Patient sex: F
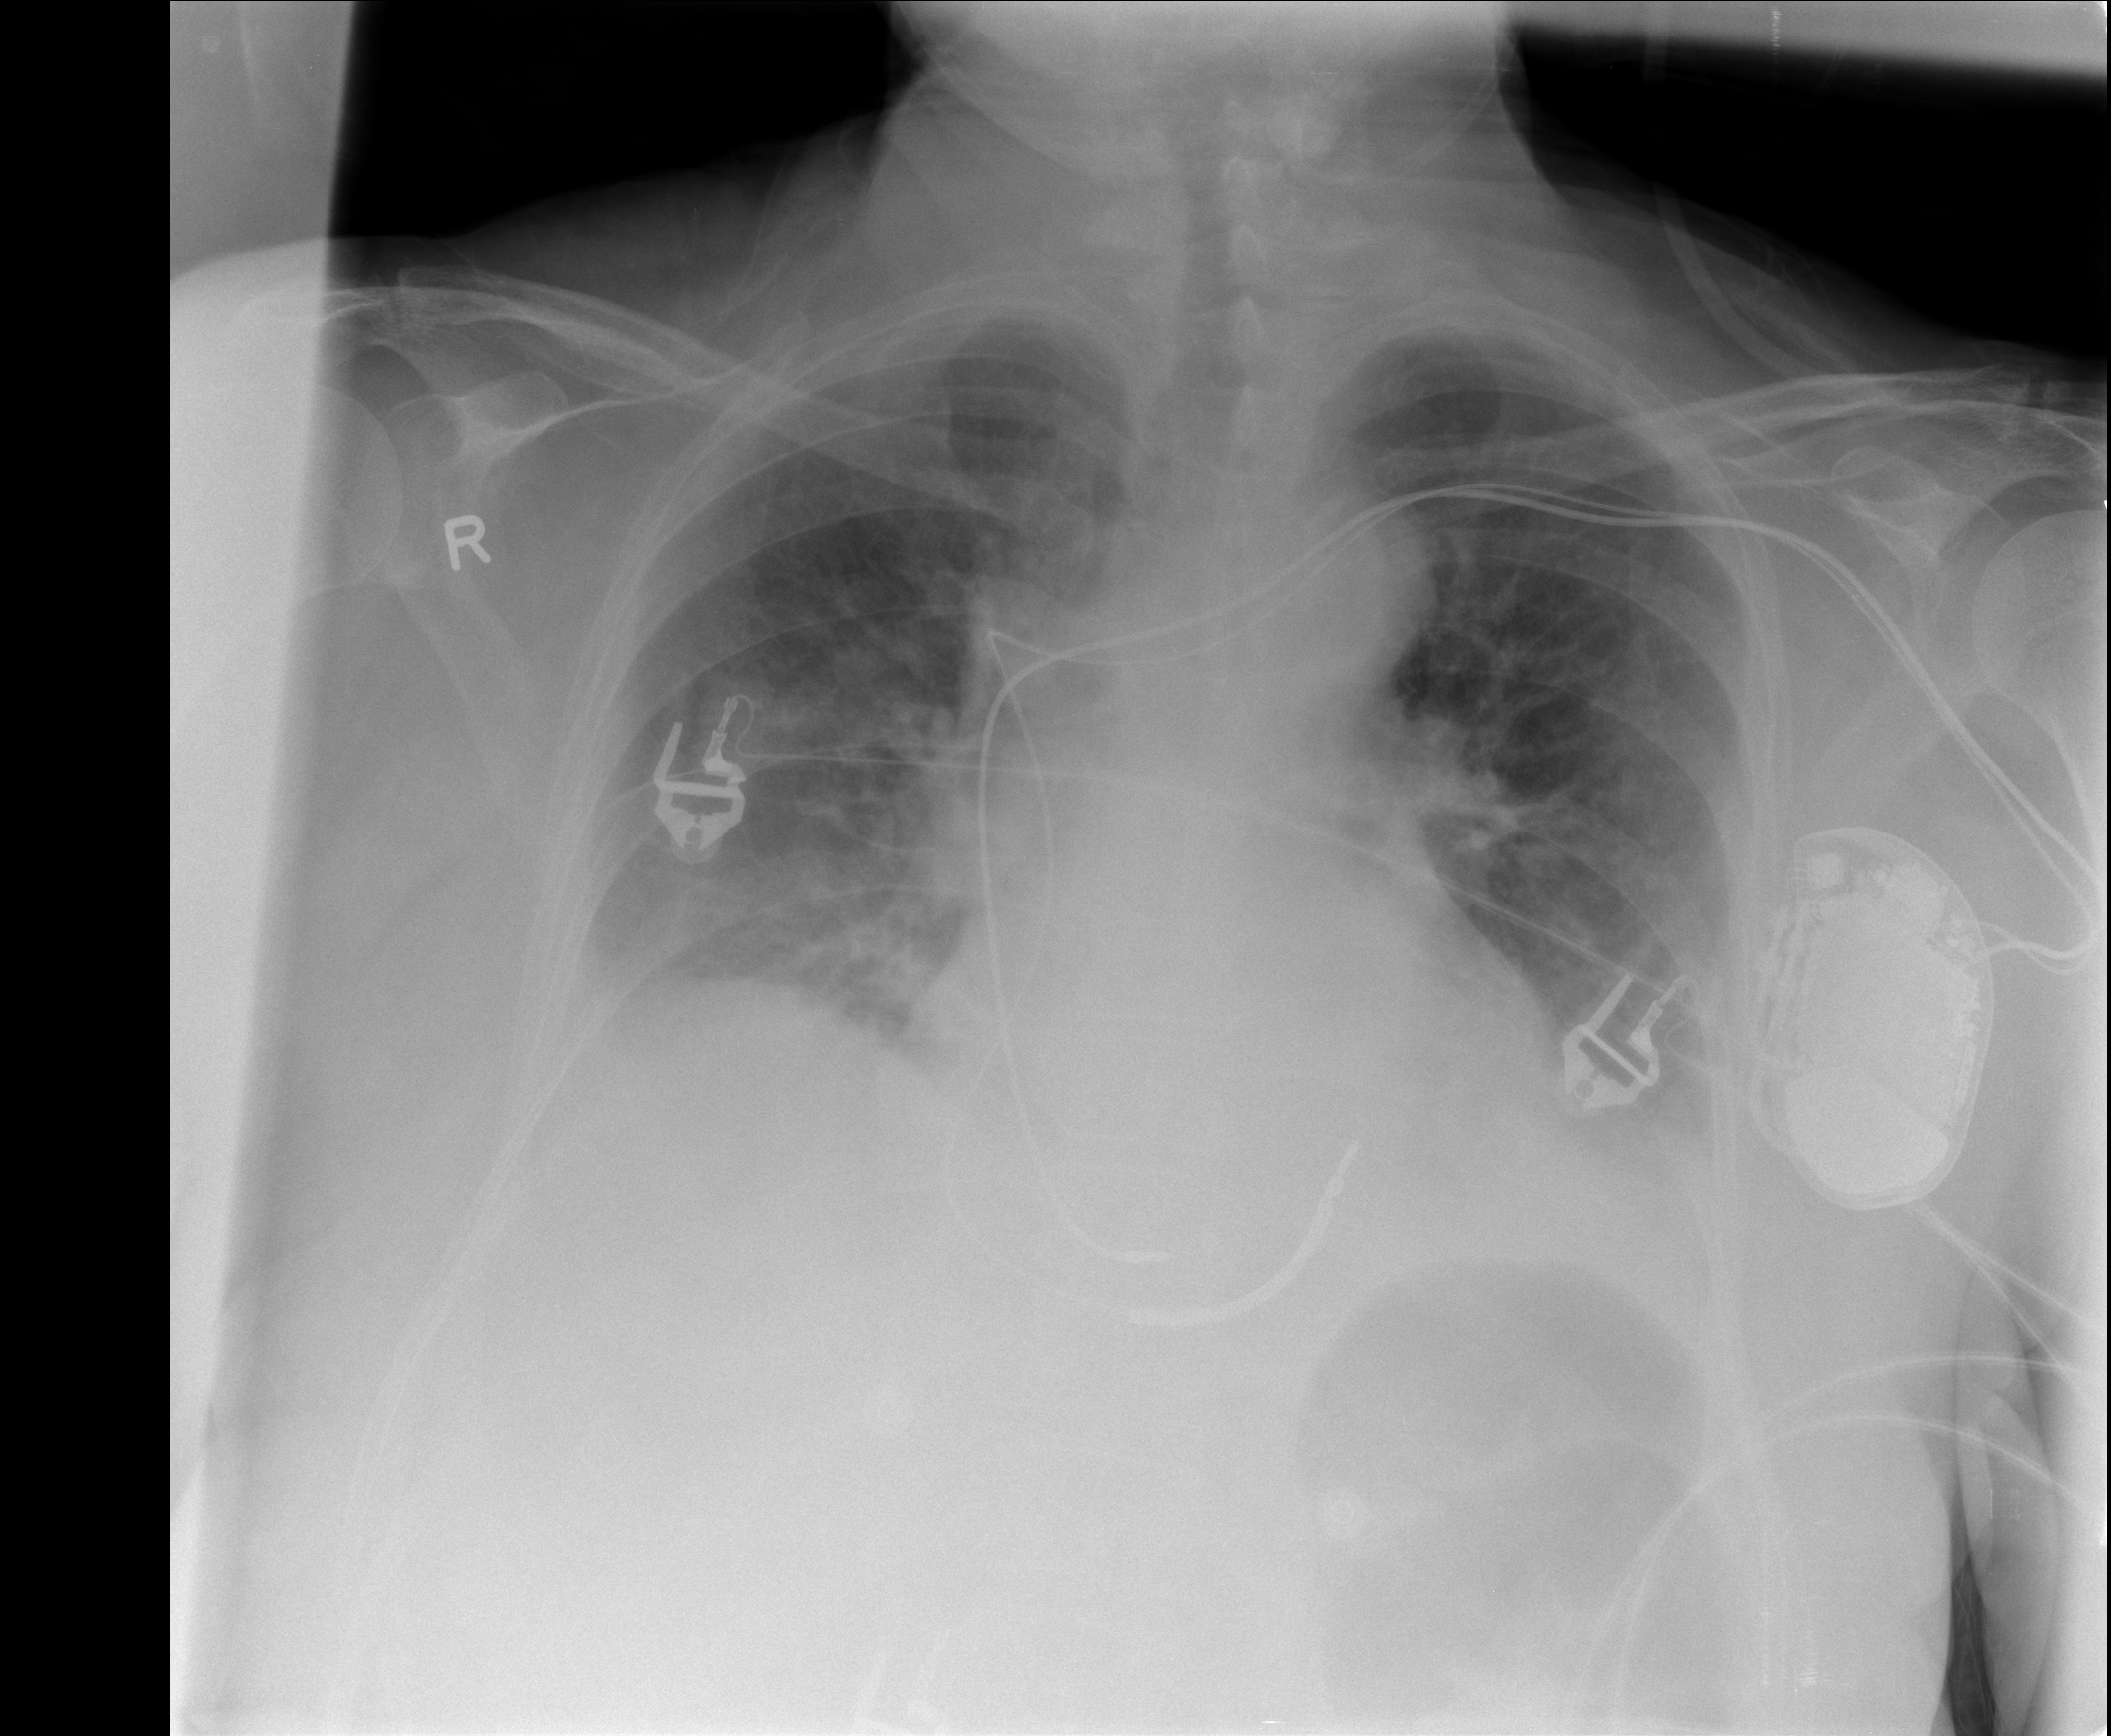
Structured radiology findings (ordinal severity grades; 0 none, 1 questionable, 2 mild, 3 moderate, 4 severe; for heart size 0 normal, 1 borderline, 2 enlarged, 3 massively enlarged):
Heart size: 2
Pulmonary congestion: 2
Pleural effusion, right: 1
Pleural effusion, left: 1
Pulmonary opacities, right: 1
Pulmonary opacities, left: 0
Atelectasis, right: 2
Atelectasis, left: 2